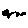
Label: cat